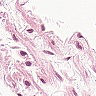
Metastatic tissue present: no